Interaction volume radius: 10 \u00c5
Interaction volume height: 25 \u00c5
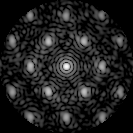
Disorder parameter: 0.4194